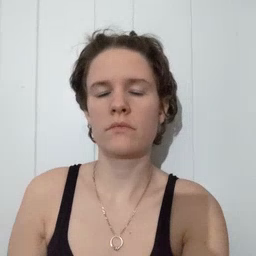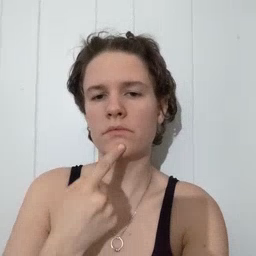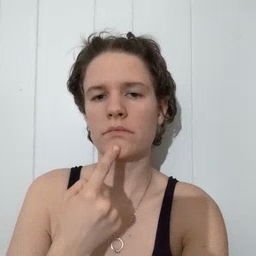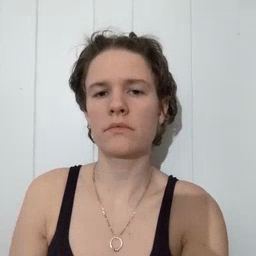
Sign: say